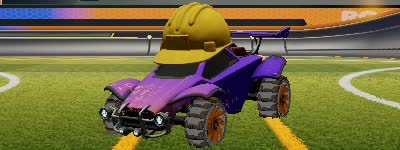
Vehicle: octane